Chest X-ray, PA view. Patient: 68 years old, sex M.
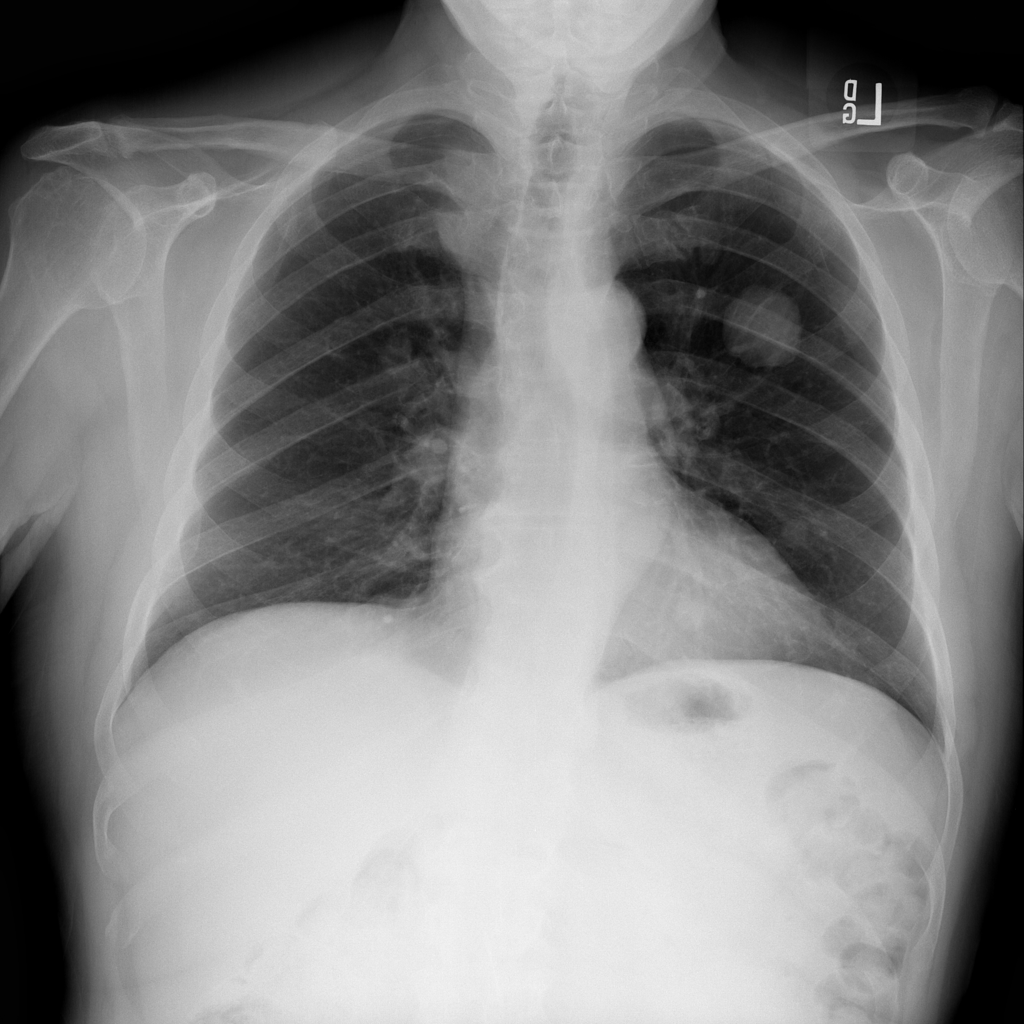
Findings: No Finding